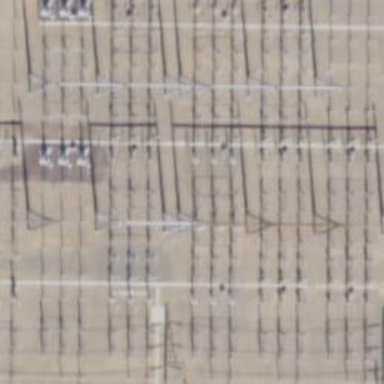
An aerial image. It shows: Switch used for power control.